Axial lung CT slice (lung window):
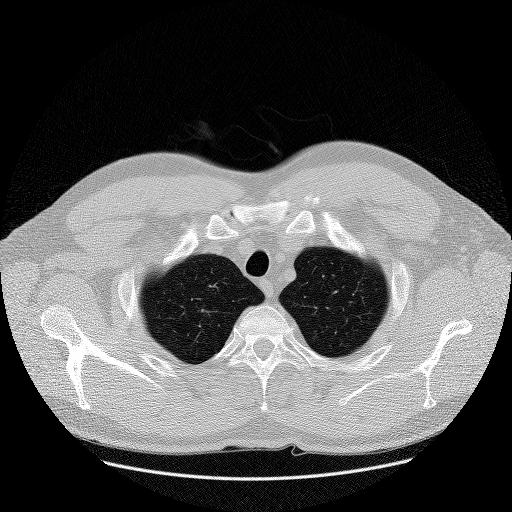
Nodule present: no